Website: ulta-beauty
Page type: account-selection
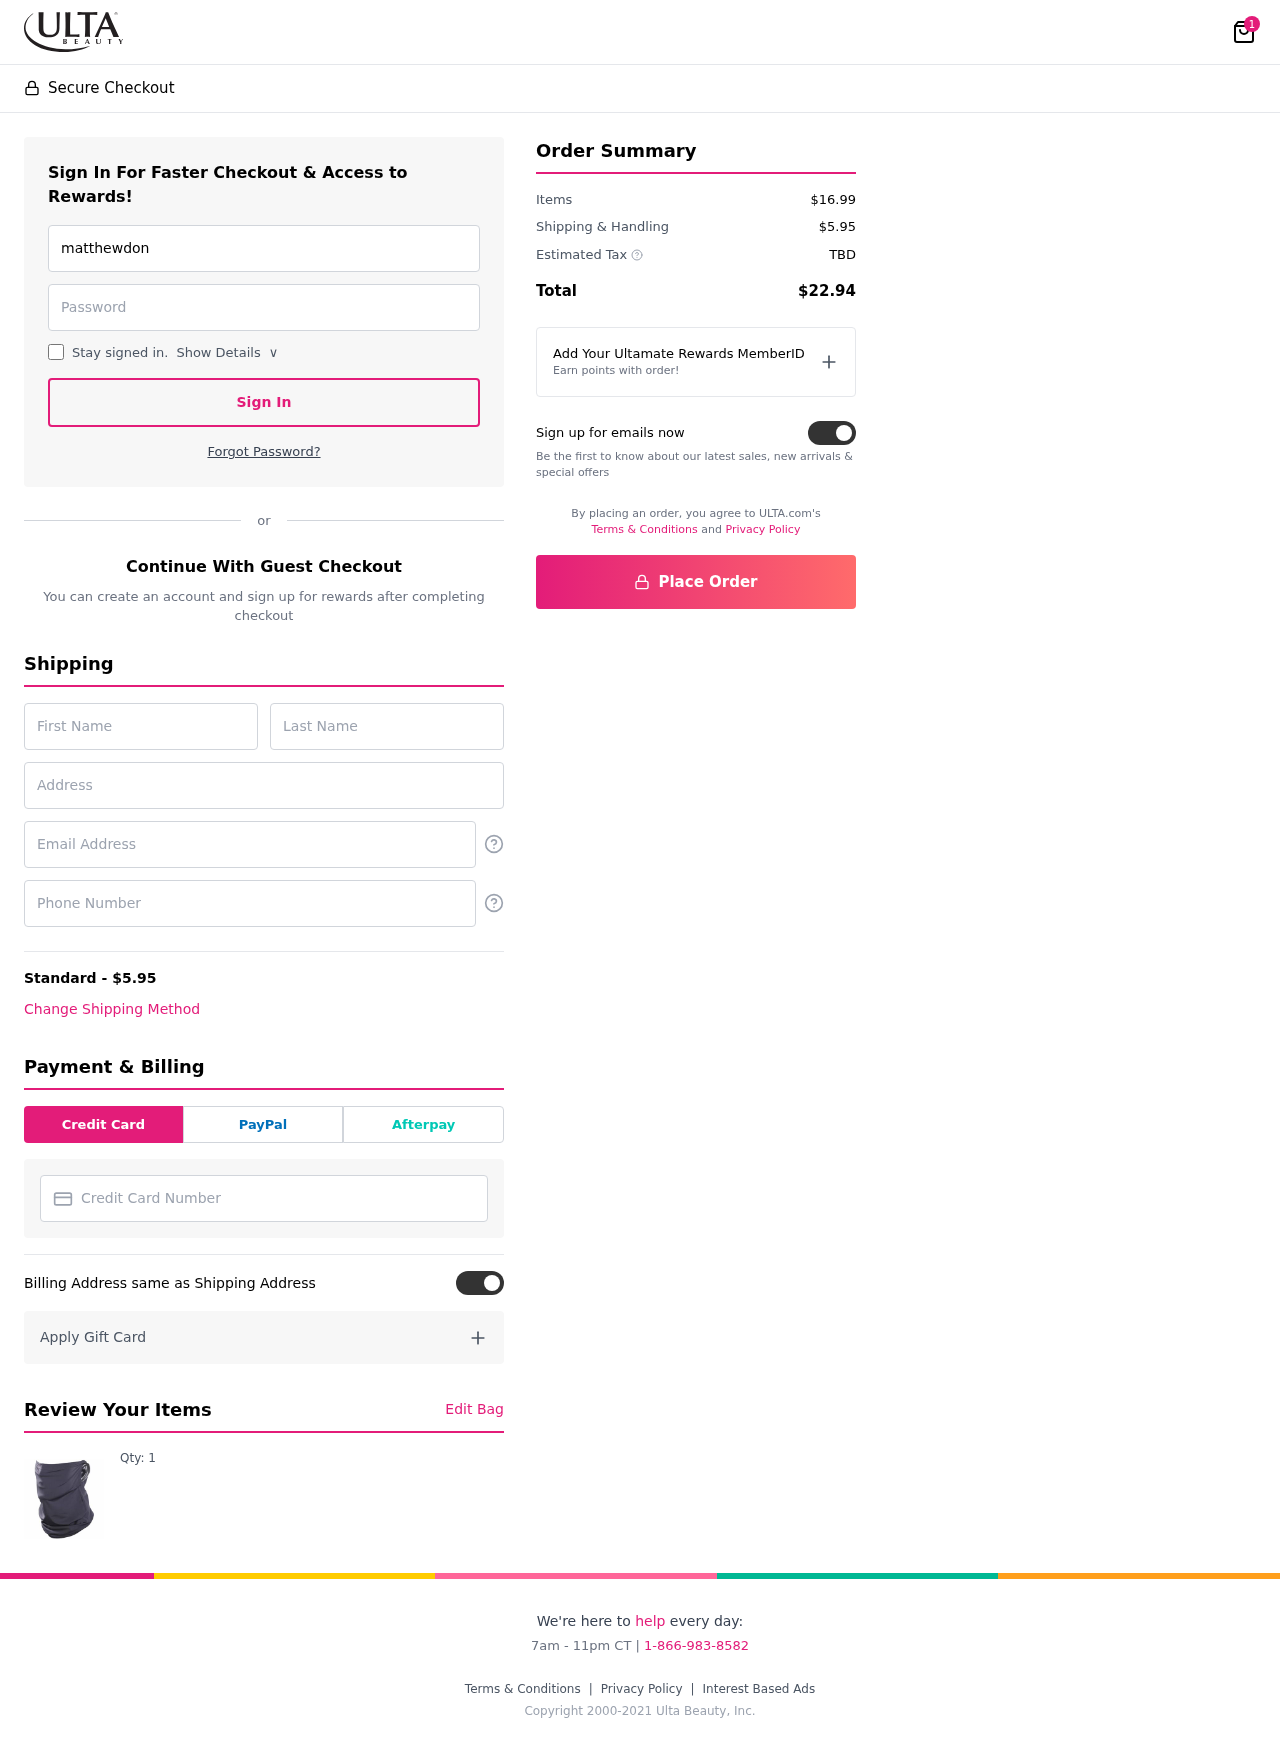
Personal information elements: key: PII_CARD_NUMBER
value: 3766 0894 6641 723
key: PII_EMAIL
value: matthewdonaldson@gmail.com
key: PII_EMAIL2
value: matthewdonaldson@gmail.com
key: PII_FIRSTNAME
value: Matthew
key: PII_LASTNAME
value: Donaldson
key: PII_PHONE
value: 5782796102
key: PII_STREET
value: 19753 Barrett Parks
Product elements: key: PRODUCT1_QUANTITY
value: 1
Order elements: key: ORDER_NUM_ITEMS
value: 1
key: ORDER_SHIPPING_COST
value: $5.95
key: ORDER_SUBTOTAL
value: $16.99
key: ORDER_TAX
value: TBD
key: ORDER_TOTAL
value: $22.94